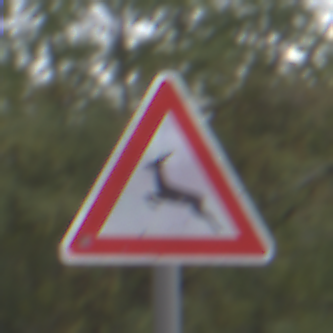
Verkehrszeichen: WildwechselRechts
Umgebung: Outdoor, Suburban
Tageszeit: Midday
Wetter: Overcast
Licht: Natural
Jahreszeit: NotSpecified
Kontrast: LowContrast